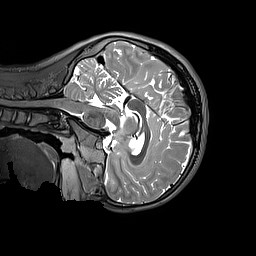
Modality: T2w
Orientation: sagittal
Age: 13
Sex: female
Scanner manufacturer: siemens
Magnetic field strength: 3 T
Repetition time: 3.2 s
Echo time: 0.408 s